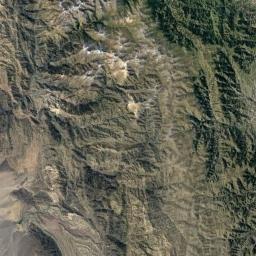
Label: mountain